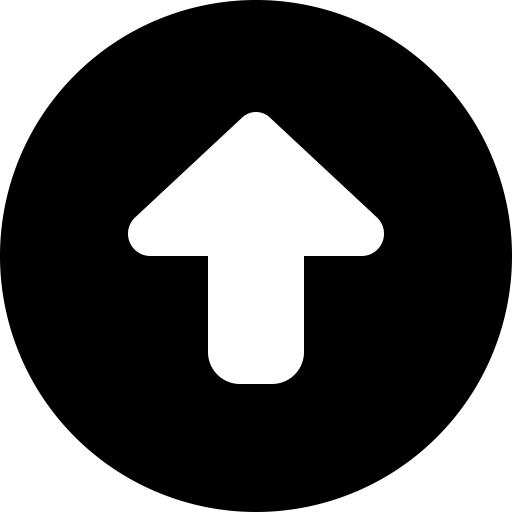
Tags: icon, FontAwesome, fa-icon, solid, circle, up